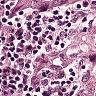
Metastatic tissue present: yes